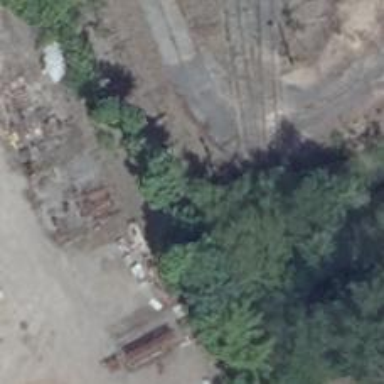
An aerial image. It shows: Railway switch.